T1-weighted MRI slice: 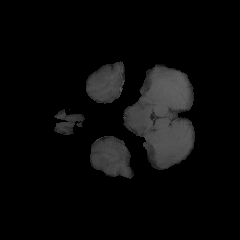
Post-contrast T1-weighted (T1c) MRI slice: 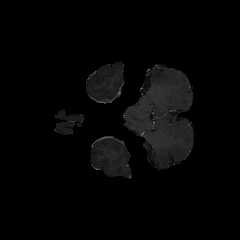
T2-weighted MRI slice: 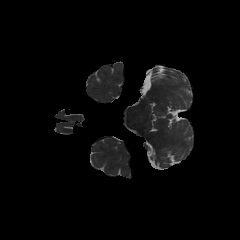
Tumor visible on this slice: no